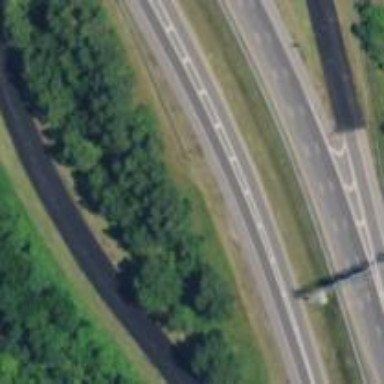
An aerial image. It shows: Motorway.